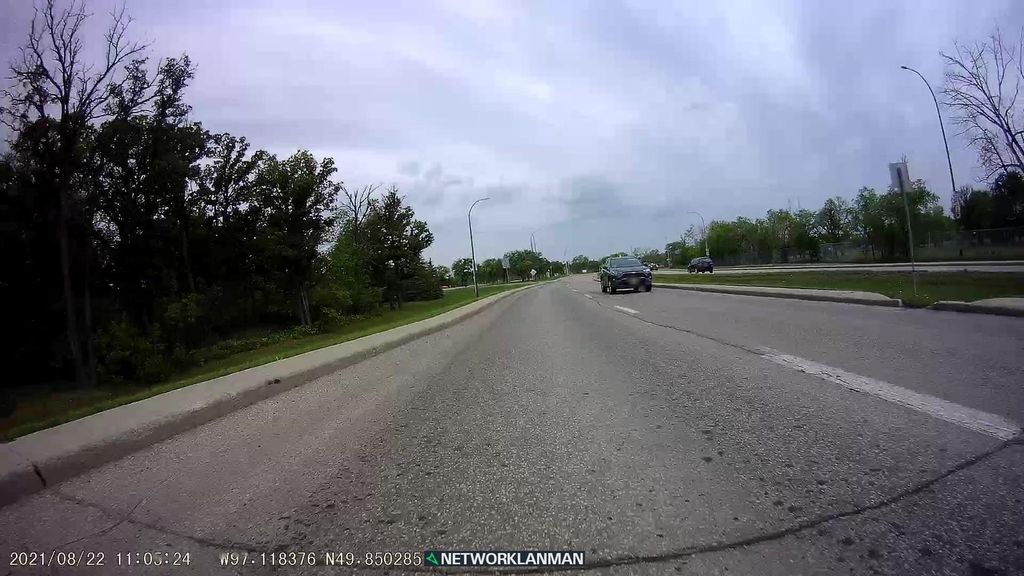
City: winnipeg